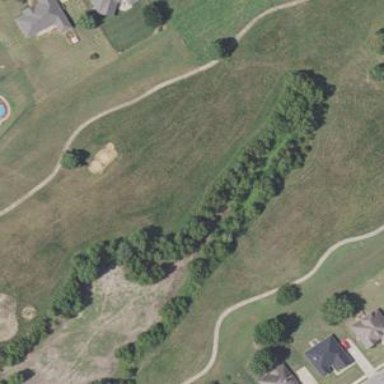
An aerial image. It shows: Grassy area designated as golf fairway.